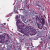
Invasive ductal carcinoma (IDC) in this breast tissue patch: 1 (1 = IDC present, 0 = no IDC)